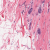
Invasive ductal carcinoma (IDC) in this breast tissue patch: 0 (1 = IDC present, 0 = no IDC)